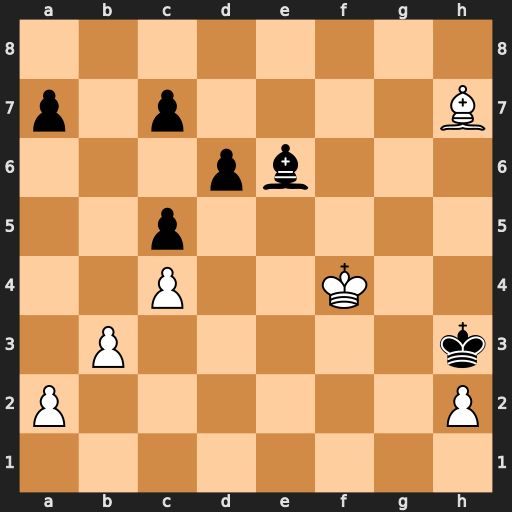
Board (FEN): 8/p1p4B/3pb3/2p5/2P2K2/1P5k/P6P/8
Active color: w
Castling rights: -
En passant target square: -
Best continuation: Bf5+ Bxf5 Kxf5 Kxh2 Ke6